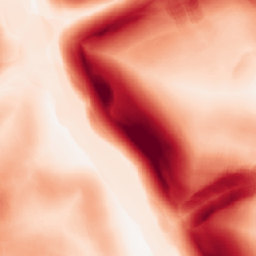
Category: morphological
Decomposition family: morphological_gradient
Decomposition parameters: size: 15
shape: disk
Upsampling method: nearest
Upsampling parameters: scale: 8
Upsampling scale: 8